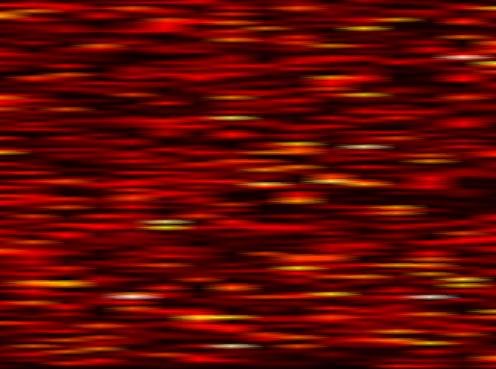
Label: FBMC